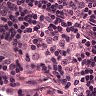
Metastatic tissue present: no